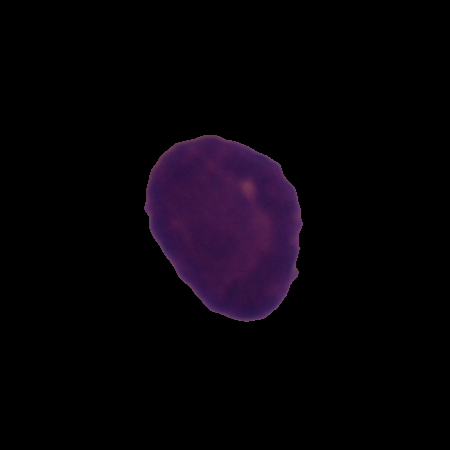
Label: healthy